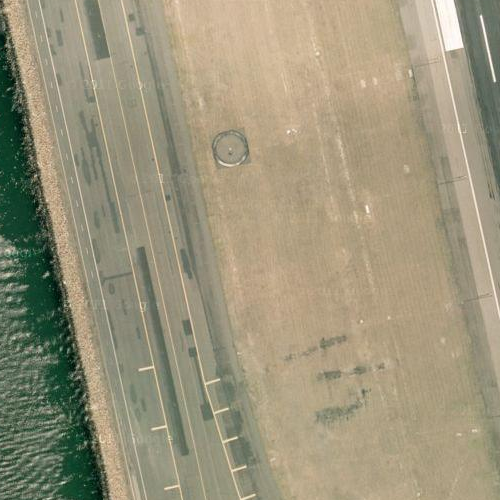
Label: sydney